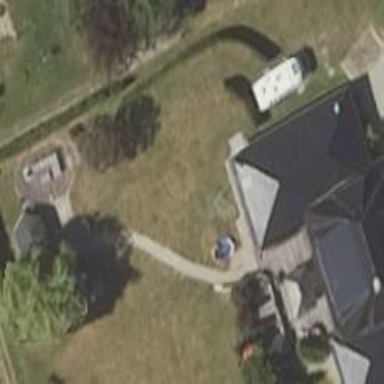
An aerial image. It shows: Simple house.